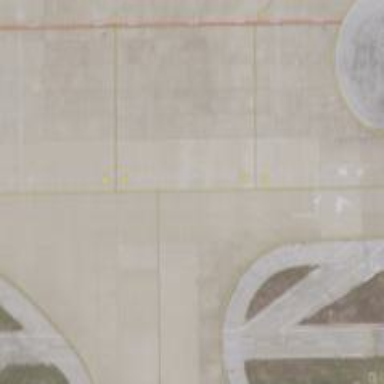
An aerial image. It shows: Image of taxiway at airport.